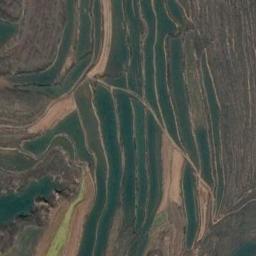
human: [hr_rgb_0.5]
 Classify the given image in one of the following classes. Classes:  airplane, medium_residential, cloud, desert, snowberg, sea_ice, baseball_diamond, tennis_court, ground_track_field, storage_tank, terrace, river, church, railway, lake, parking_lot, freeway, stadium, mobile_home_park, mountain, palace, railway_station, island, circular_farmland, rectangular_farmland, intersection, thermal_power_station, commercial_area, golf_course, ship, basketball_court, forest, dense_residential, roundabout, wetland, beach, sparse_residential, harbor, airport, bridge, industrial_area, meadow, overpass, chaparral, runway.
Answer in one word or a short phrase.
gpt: terrace